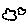
Label: cloud